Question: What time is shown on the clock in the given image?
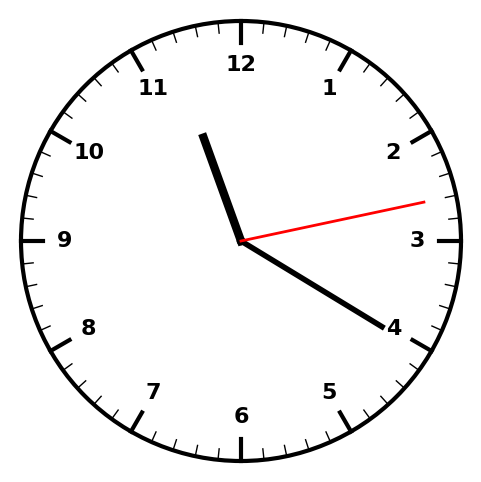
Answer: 11:20:13